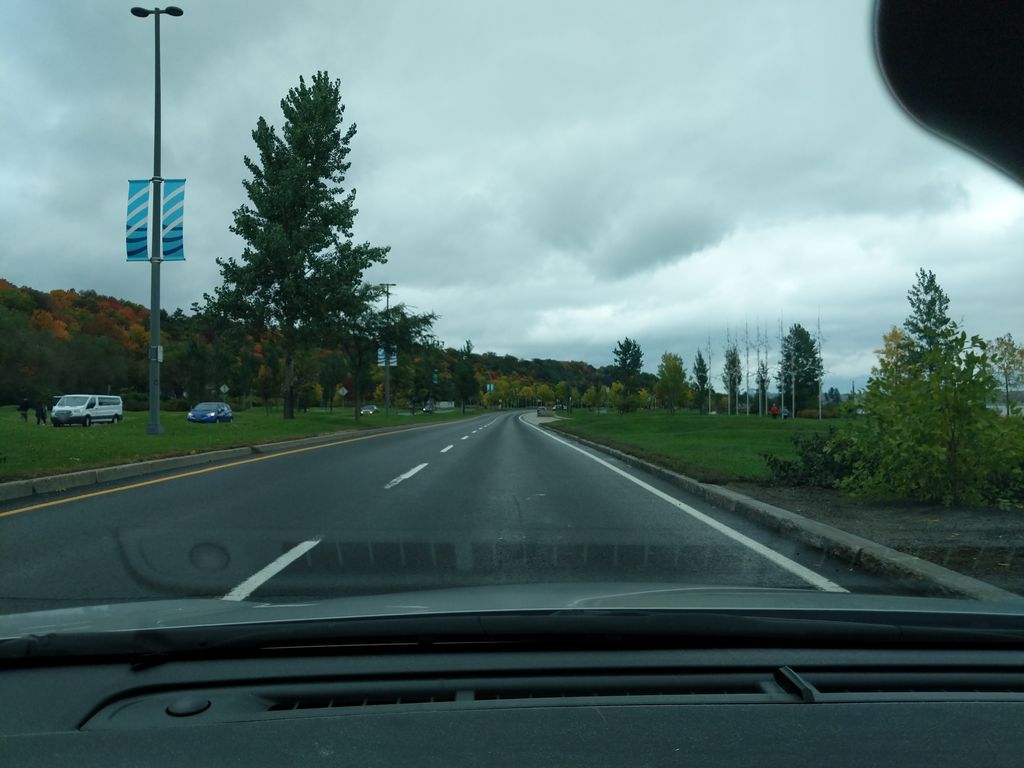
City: quebec_city